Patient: sex M, age 45
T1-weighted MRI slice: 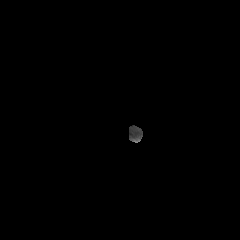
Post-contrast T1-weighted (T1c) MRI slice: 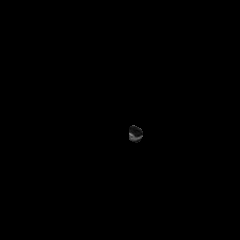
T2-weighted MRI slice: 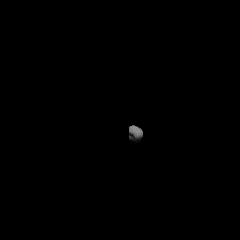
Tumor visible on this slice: no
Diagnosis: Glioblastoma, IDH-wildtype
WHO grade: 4